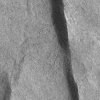
Atmospheric dust classification: not_dusty